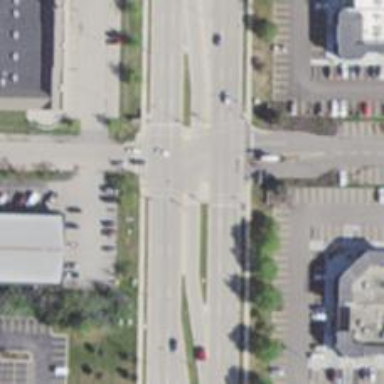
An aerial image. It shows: Secondary link road.